Question: I have some buttons in a bottom toolbar of a gridpanel that control adding, and removing records from the row-editing grid.
The handlers are pretty simple: "new" button creates an instance of the model, appends to the grid and then opens a row-editor on the new row; "edit" button just opens the selected row's row-editor; "remove" destroys the record from the store and refreshes the grid view.
For some reason these buttons don't lose the focus class that gives them a border when they have the focus. Here is a picture:

In the picture both the "New" button and the "Remove" button have the focus class, when I press the "Edit" button it also keeps the focus classes even after doing a complete row-edit operation and closing the row-editor.
I did find that when I mousedown on one of these permanently "focused" buttons and then mouseup away from it and then click something else the focus class goes away.
I know that I could put a blur handler for all button components in my respective controllers but I would have thought that this functionality was built in so I am asking to see if there is something I missed somewhere in the docs.
The classes that it won't let go of are these:
'x-focus x-btn-focus x-btn-default-toolbar-small-focus'
This is with ExtJS 4.1.0 in FF10 on Windows 7. But I did notice similar behavior in ExtJS 4.02 and 4.07, just haven't needed to handle it until now.
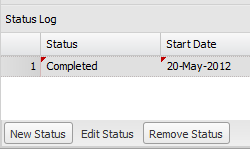
Answer: I found out what it was:
At some point in the handler chain for each of these buttons the button gets disabled. When a button is disabled in ExtJS it prevents the 'blur' event from firing.
It was necessary to disable the buttons so the solution to simply add 'button.blur()' in the handler was the correct way to do go about it.